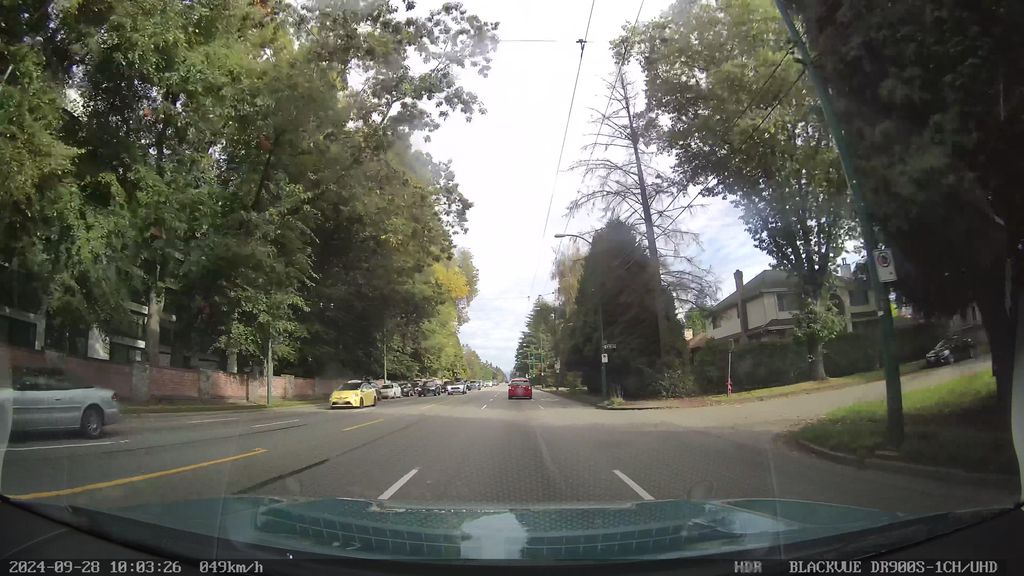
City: vancouver